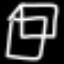
Label: square